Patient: sex M, age 60
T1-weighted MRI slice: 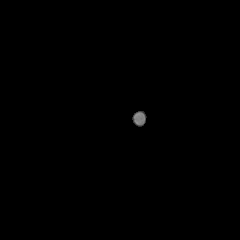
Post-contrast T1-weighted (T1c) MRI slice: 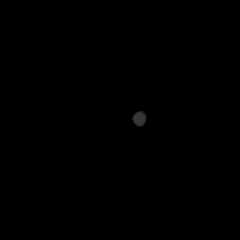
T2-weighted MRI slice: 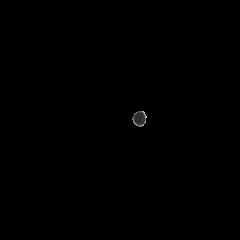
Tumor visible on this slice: no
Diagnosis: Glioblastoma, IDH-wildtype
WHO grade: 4